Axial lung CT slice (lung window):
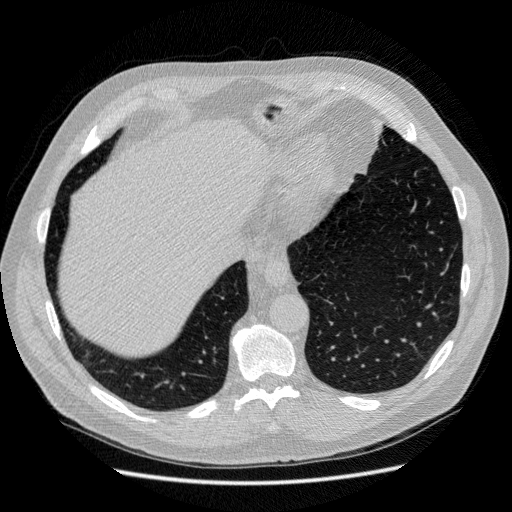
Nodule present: no